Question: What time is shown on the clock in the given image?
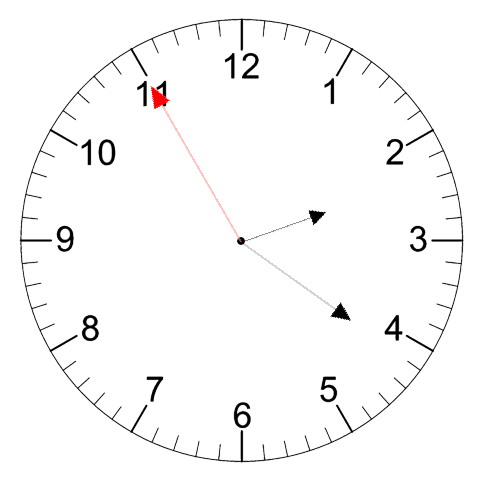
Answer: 02:20:55